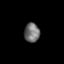
Tissue: skin
Cell type: Endothelial cells
Senescence score: 0.6969
Nuclear area (px): 285
Mean DAPI intensity: 115.119